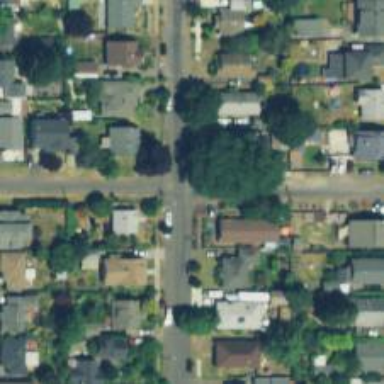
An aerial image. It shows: Residential road with sidewalk on the left side.